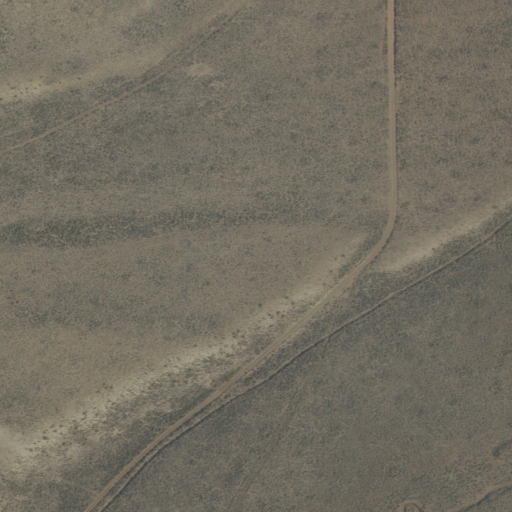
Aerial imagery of valley in Idaho named Cold Spring Canyon containing only shrub